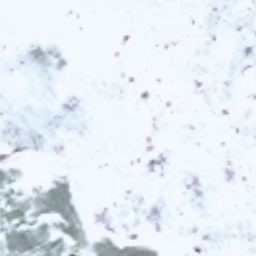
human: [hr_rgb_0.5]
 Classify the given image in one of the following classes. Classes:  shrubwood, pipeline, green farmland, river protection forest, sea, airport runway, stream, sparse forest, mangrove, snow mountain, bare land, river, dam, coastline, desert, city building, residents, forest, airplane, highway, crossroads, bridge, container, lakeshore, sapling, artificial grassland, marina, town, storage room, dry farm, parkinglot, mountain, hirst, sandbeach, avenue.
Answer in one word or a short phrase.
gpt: snow mountain